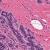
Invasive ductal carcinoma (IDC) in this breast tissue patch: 0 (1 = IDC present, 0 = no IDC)